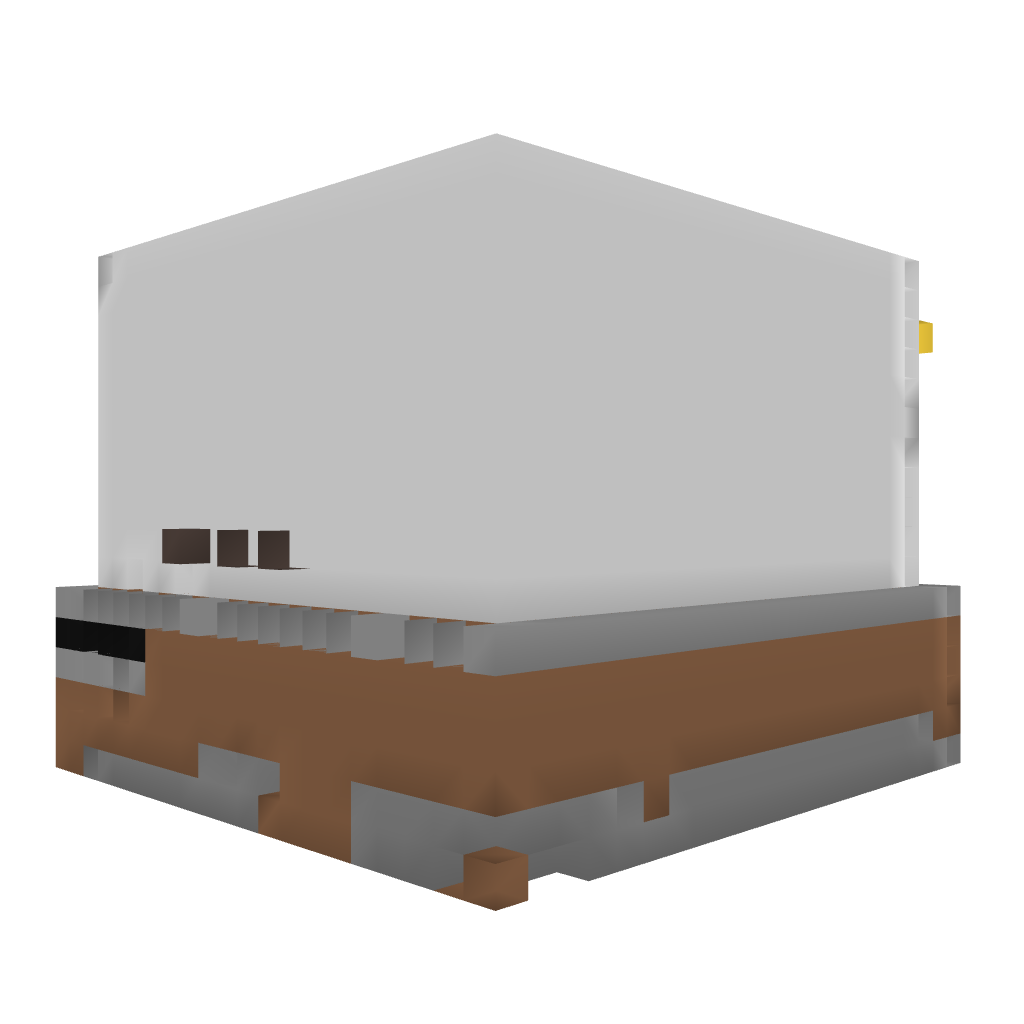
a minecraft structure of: Redstone Powered Shop.